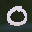
Label: 0